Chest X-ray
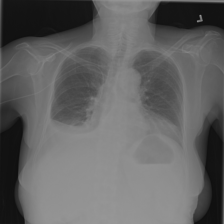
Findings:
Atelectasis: negative
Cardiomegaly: negative
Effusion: negative
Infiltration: negative
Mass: negative
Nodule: negative
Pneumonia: negative
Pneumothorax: negative
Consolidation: negative
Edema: negative
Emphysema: negative
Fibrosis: negative
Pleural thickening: negative
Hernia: negative